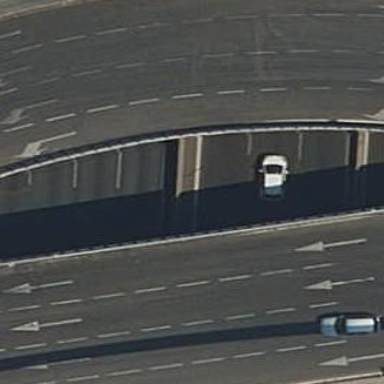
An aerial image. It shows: Kerb serving as barrier.